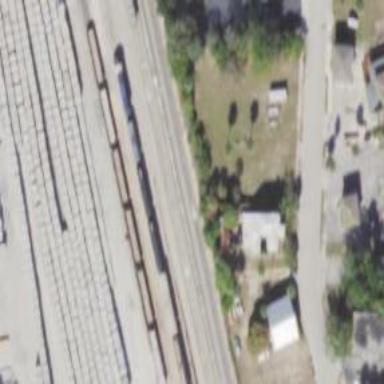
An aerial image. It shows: Yard for service or maintenance purposes.